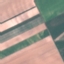
Label: AnnualCrop